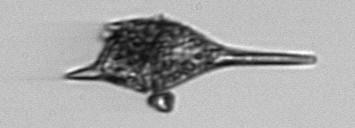
Label: Tripos_lineatus